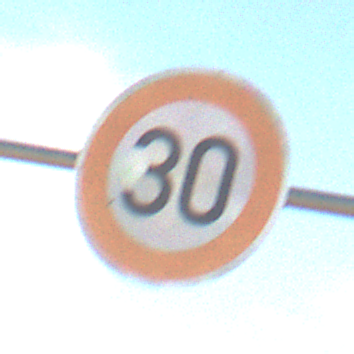
Verkehrszeichen: Geschwindigkeit30
Umgebung: Outdoor, Nature
Tageszeit: MorningAfternoon
Wetter: PartlyCloudy
Licht: Natural
Jahreszeit: NotSpecified
Kontrast: HighContrast